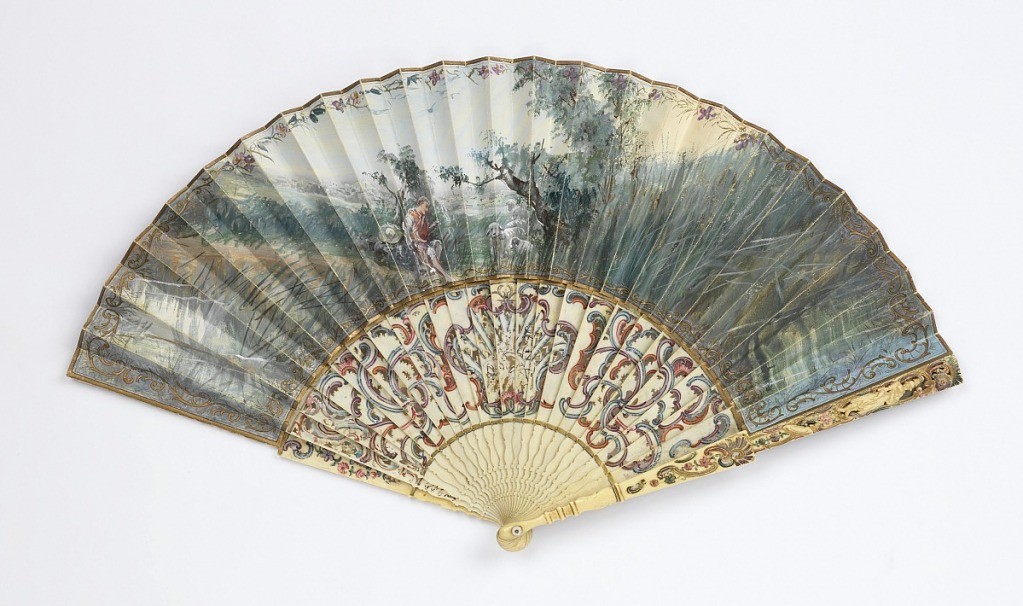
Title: Pleated fan
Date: late 18th–late 19th century
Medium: Parchment leaf gilded and painted with gouache, pierced, carved and painted ivory sticks
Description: Pleated fan. Parchment leaf gilded and painted with gouache. Obverse: rustic landscape with figures: a crowned and enthroned man; a woman standing, crowned. Reverse: landscape with sheep and shepherd. Pierced, carved and painted ivory sticks with rococo scrolls and figures. Carved figure on guards.